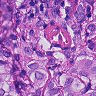
Metastatic tissue present: yes